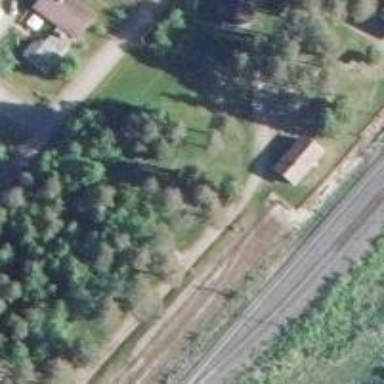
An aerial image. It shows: Preserved railway.